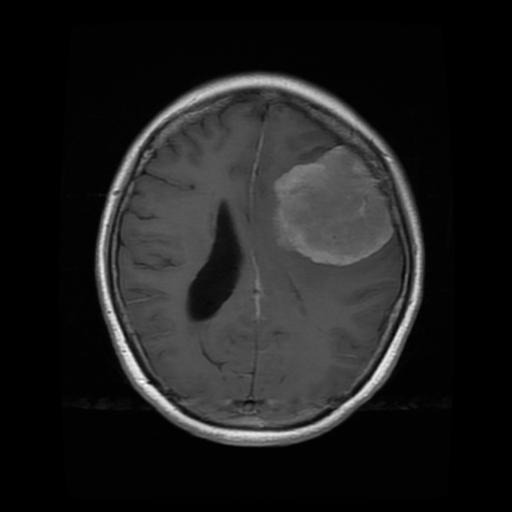
Label: meningioma